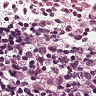
Metastatic tissue present: yes